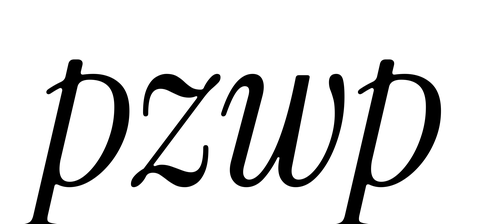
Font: InstrumentSerif-Italic